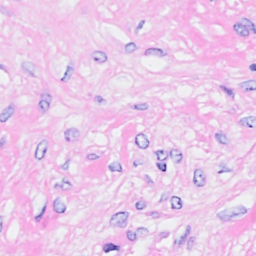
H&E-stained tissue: Breast